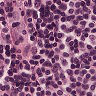
Metastatic tissue present: yes